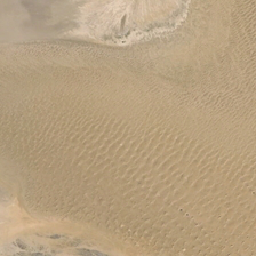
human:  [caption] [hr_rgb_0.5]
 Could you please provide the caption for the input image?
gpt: there is a desert which is like bark .

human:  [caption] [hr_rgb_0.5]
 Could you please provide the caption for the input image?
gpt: The surface of this desert has ripples.

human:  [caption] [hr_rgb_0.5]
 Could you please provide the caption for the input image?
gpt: Ripples can be seen on the surface of the desert.

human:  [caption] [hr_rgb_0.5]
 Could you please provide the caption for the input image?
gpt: the desert has a fish scale shaped pattern .

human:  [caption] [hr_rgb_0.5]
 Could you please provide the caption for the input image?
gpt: The cracks can be seen on the surface of this desert.